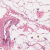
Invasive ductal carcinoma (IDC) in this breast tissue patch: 0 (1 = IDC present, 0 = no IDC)